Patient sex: M
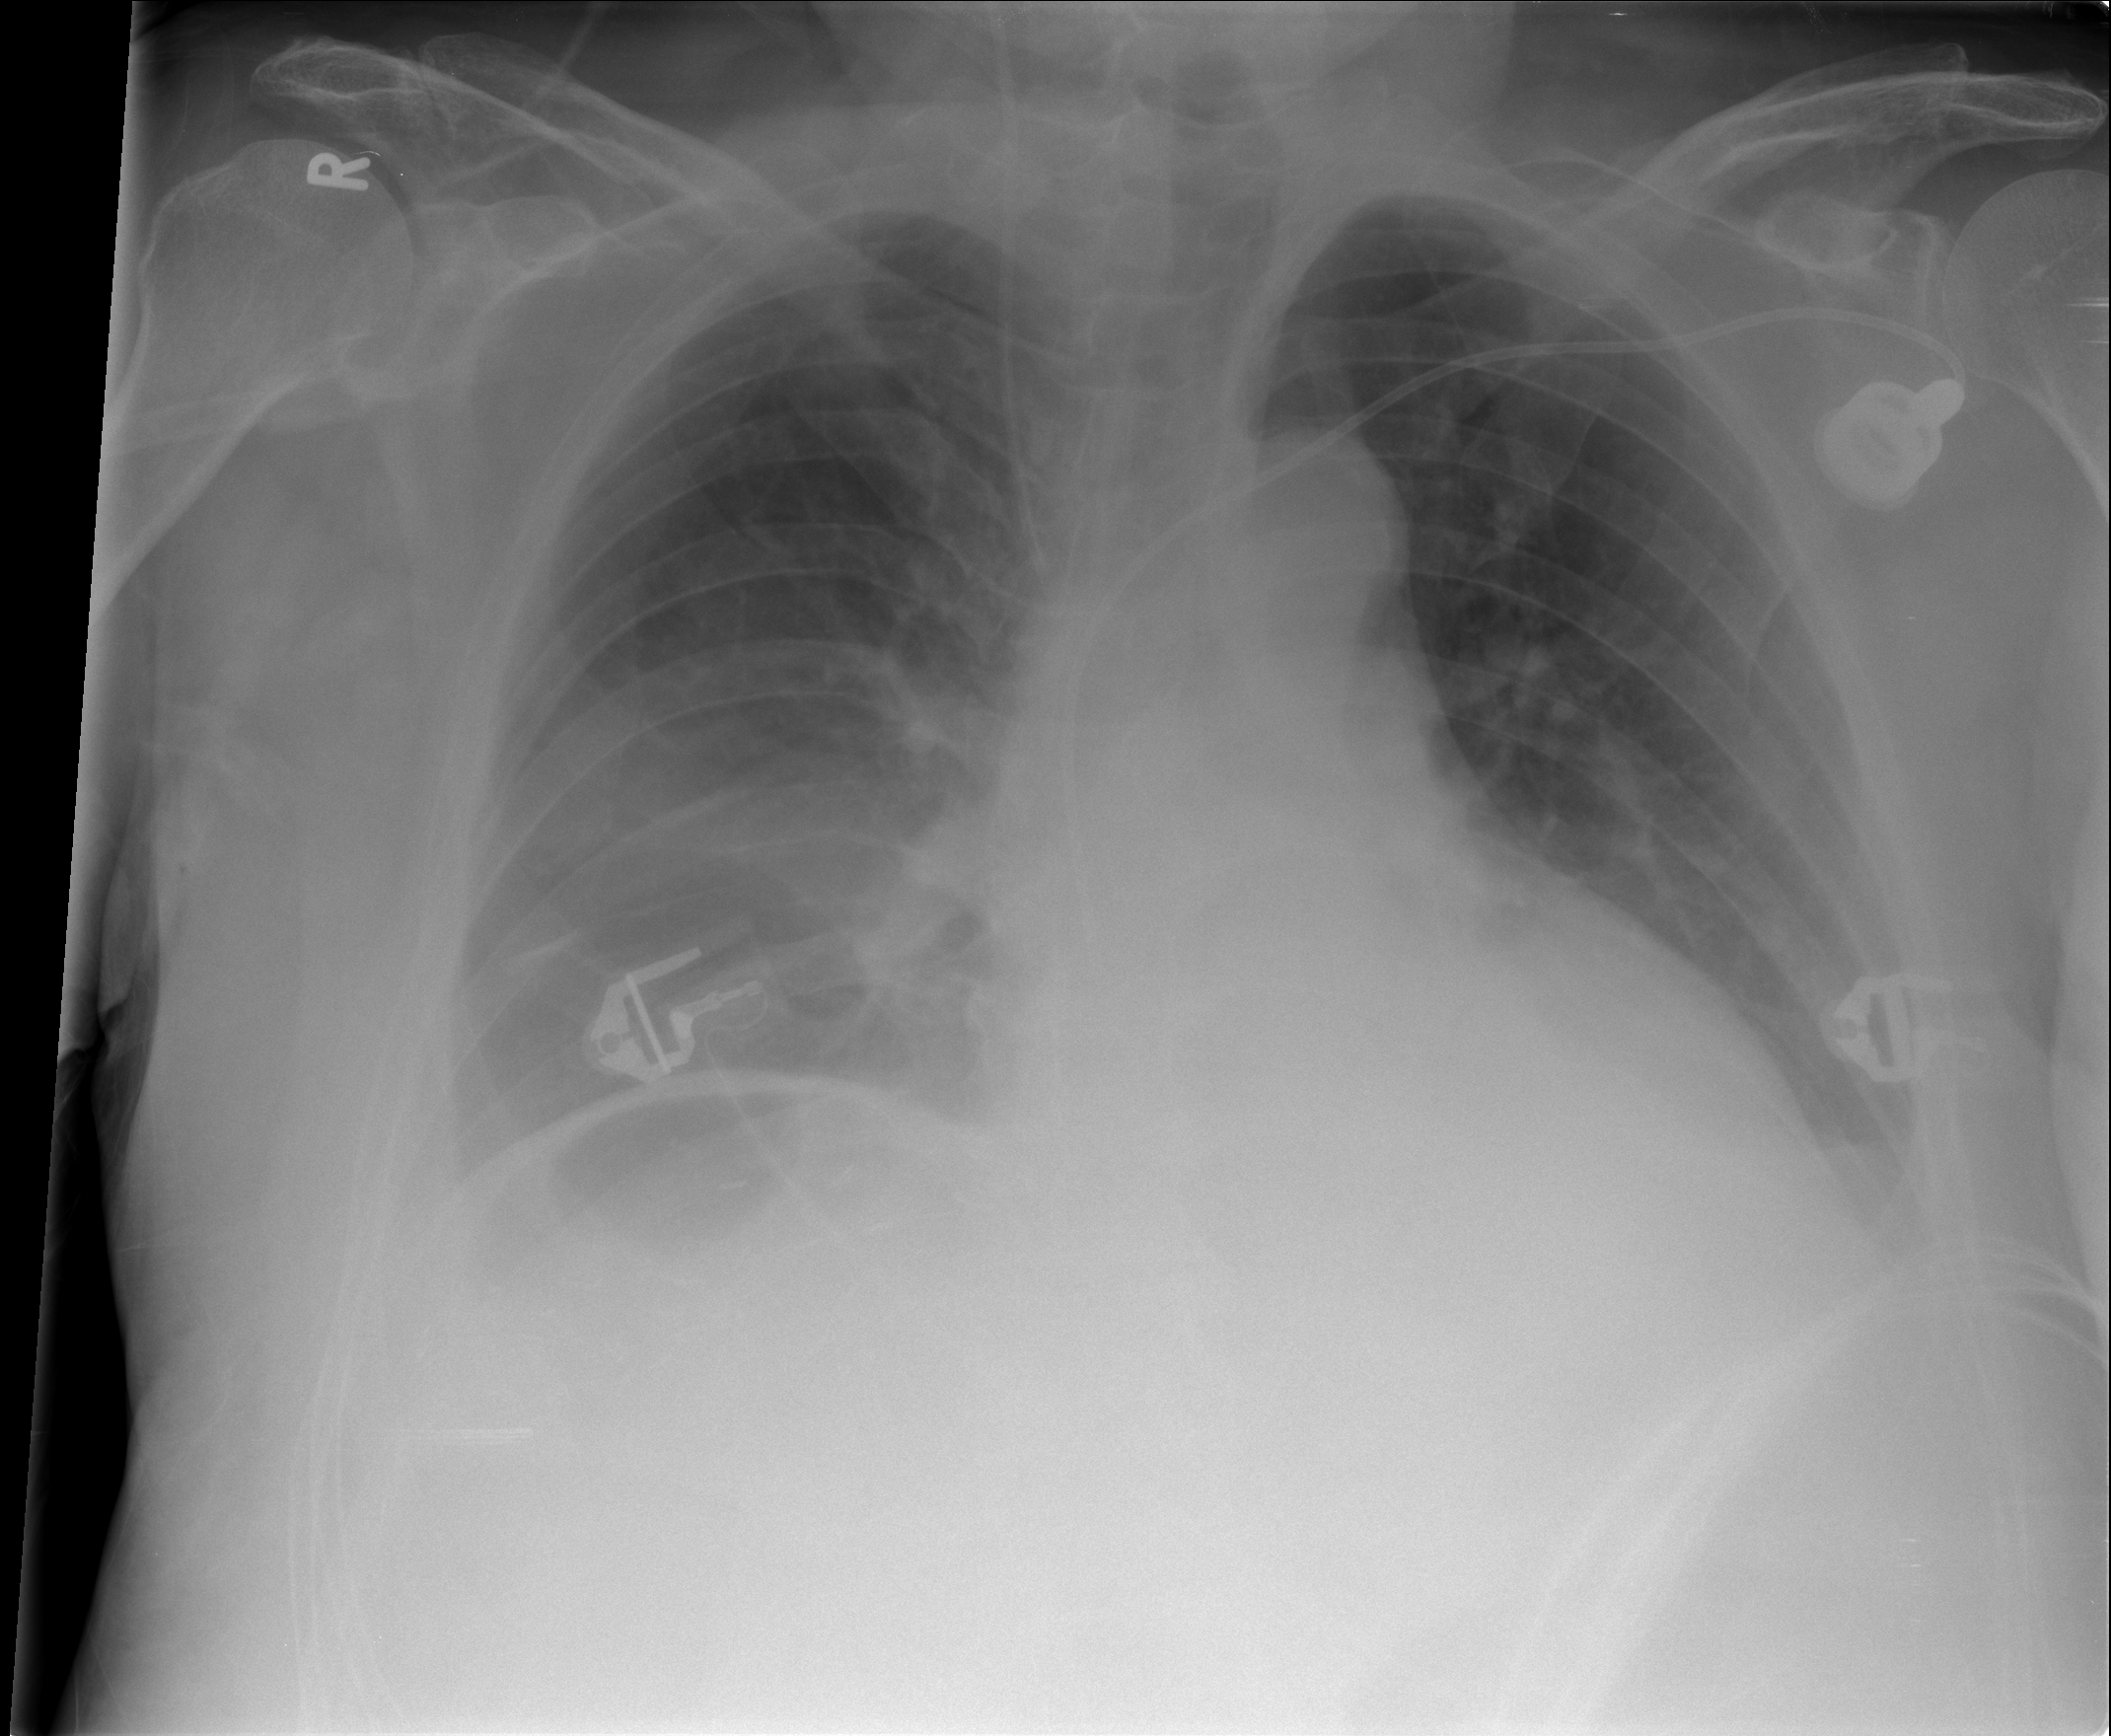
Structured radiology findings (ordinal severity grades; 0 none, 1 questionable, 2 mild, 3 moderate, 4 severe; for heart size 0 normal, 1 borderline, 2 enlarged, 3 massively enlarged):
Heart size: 2
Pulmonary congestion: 0
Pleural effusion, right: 3
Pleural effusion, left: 2
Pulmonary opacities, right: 0
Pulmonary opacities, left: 0
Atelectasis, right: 2
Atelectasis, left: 2